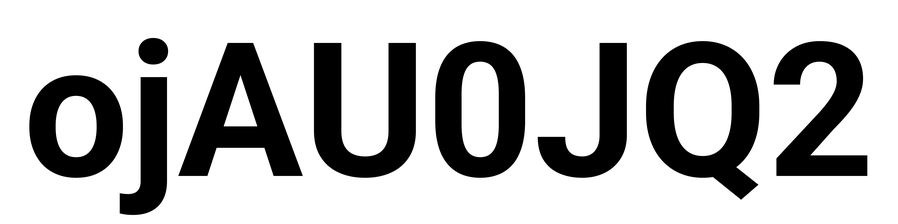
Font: Roboto_Bold